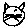
Label: cat